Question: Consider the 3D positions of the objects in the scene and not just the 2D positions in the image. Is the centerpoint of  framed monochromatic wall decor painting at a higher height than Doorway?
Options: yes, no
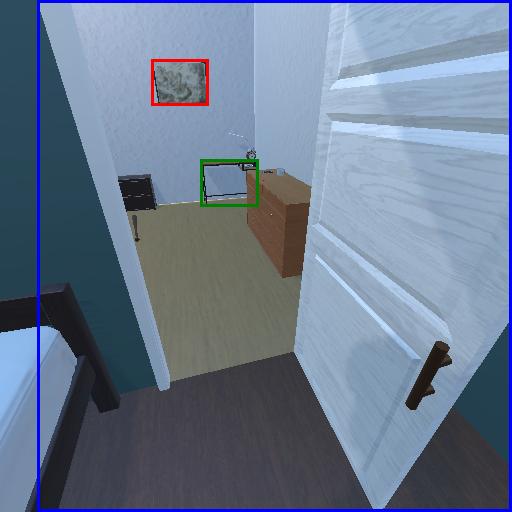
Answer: yes